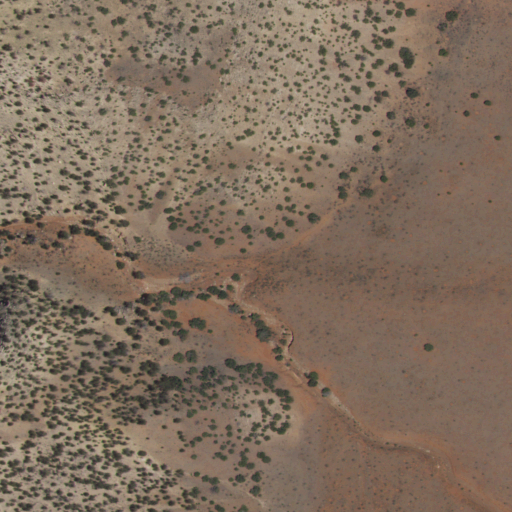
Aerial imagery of valley in New Mexico named Valle de los Cerritos containing shrub and evergreen forest